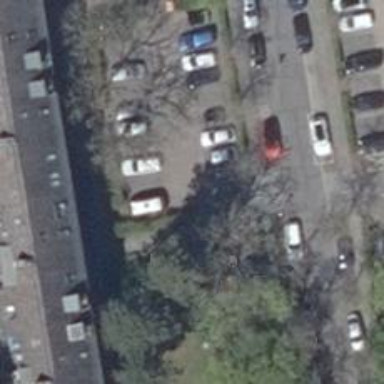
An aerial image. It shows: Road serving as parking aisle.